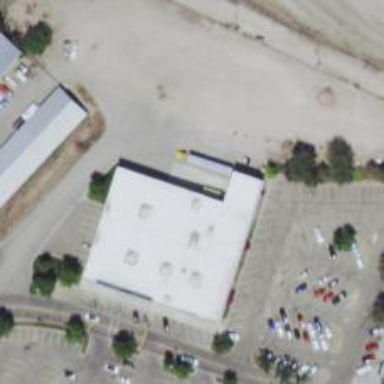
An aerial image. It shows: Parking area with asphalt surface.